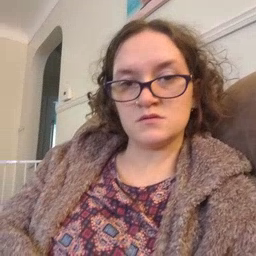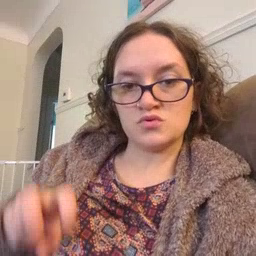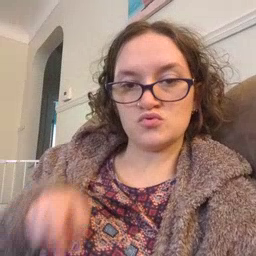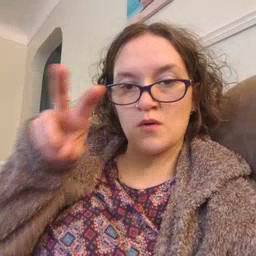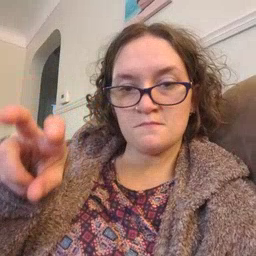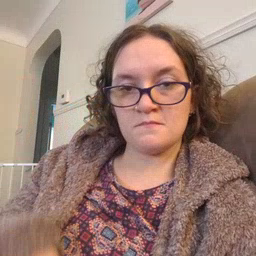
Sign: jump